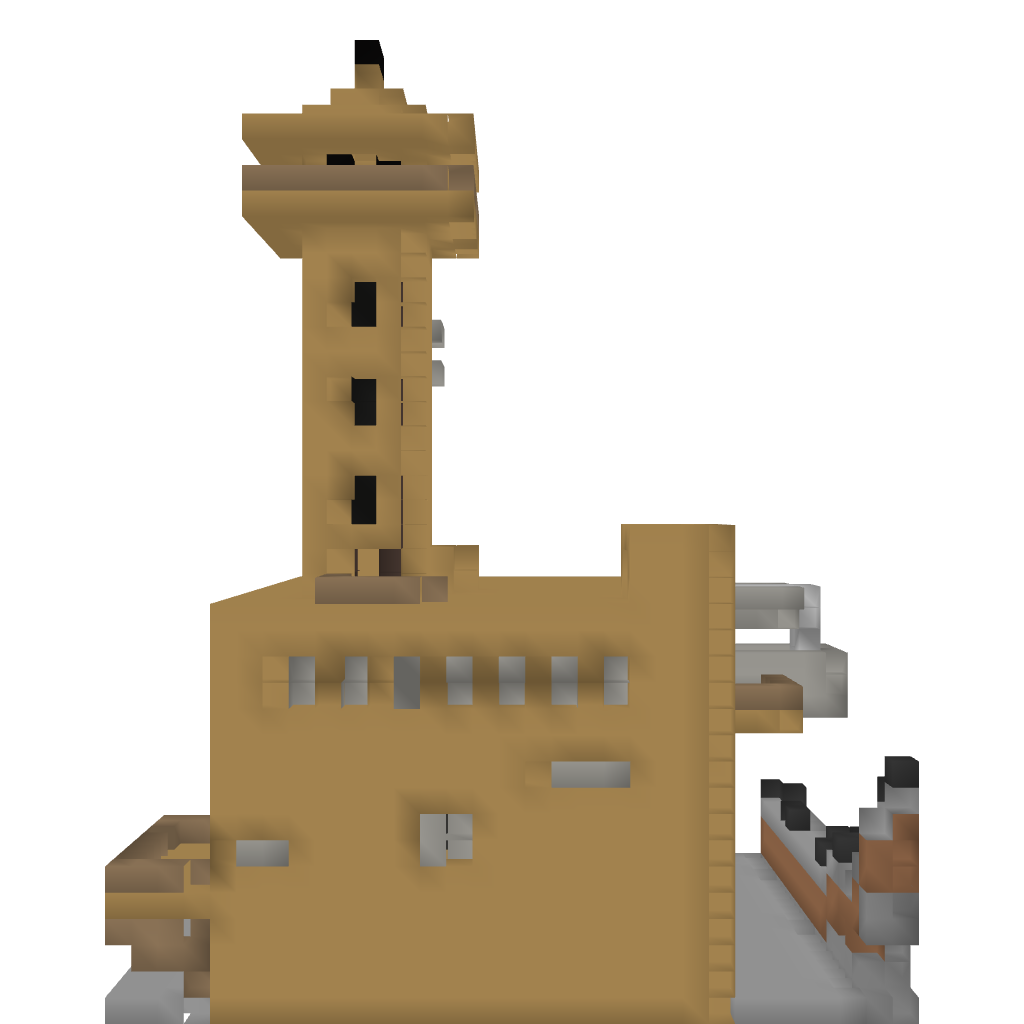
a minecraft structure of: Big Wooden House